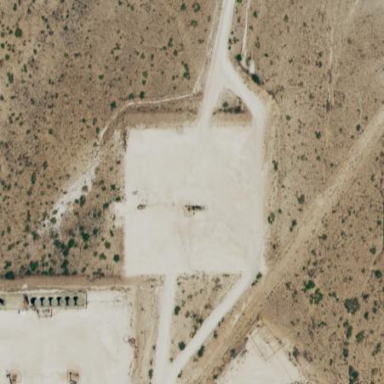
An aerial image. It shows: Wellsite surrounded by sand.